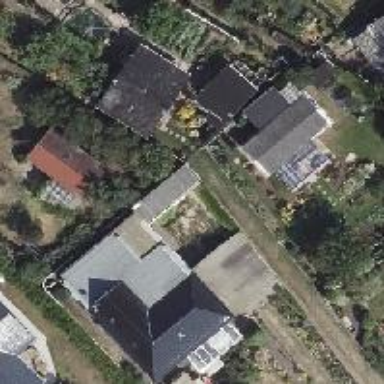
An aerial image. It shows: Allotment house.